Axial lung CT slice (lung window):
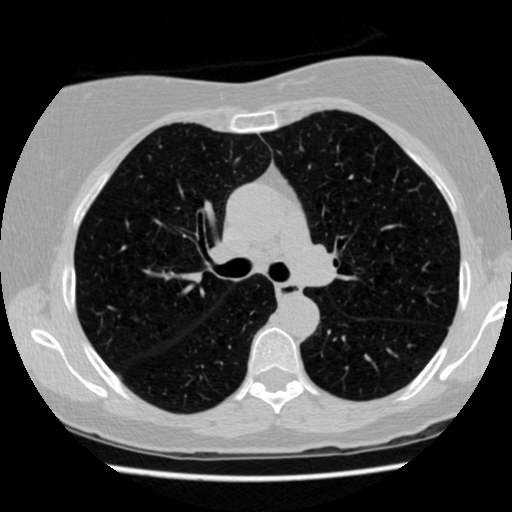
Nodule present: no